Interaction volume radius: 5 \u00c5
Interaction volume height: 35 \u00c5
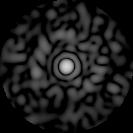
Disorder parameter: 0.8833